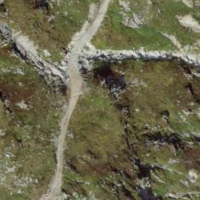
EUNIS habitat code: 26
Species observed at this site:
Vaccinium uliginosum
Marmota marmota
Rhododendron ferrugineum